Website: lowes
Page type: account-selection
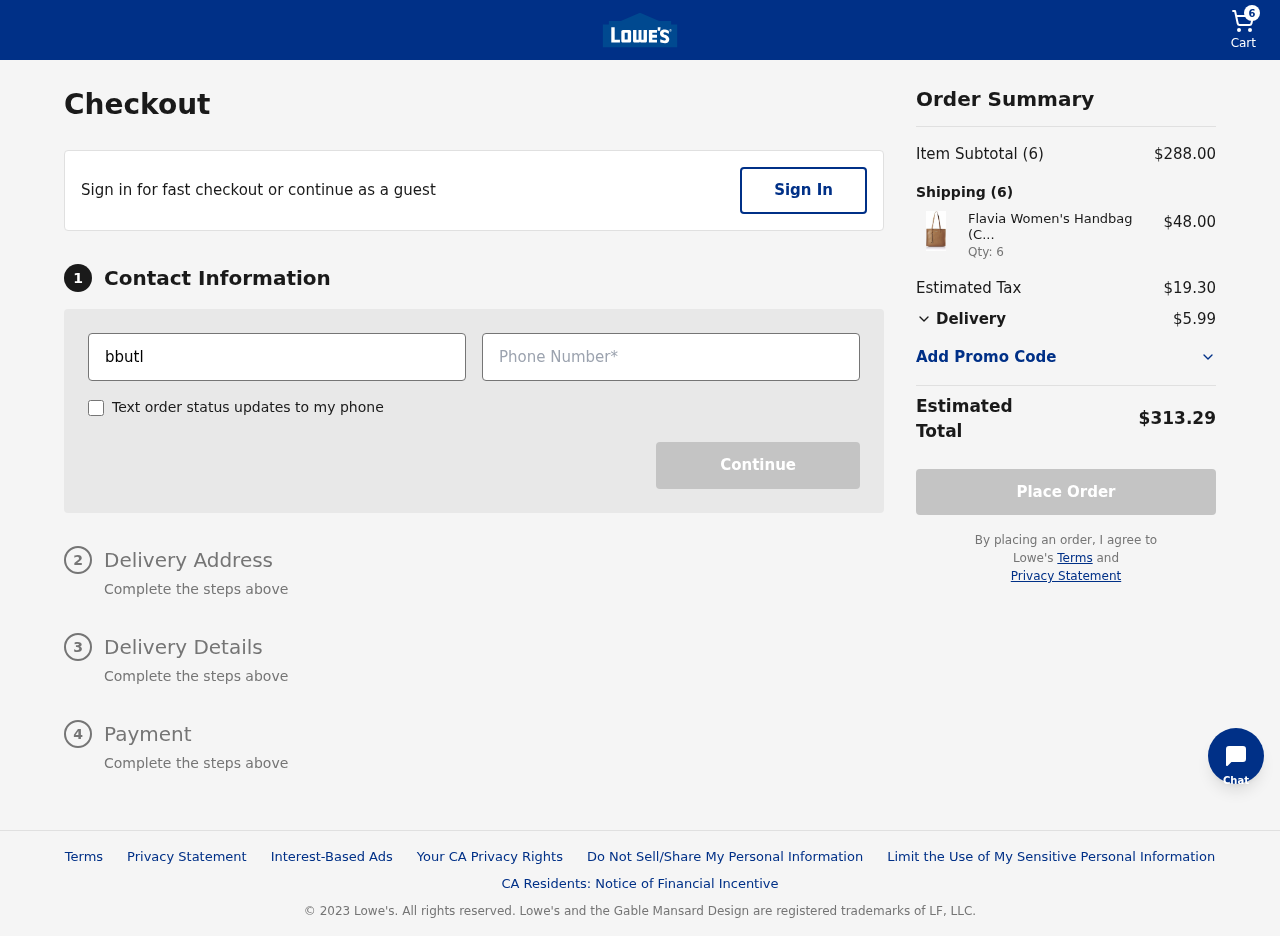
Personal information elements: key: PII_EMAIL
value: bbutler@hotmail.com
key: PII_PHONE
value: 6084836738
Product elements: key: PRODUCT1_NAME
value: Flavia Women's Handbag (Camel)
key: PRODUCT1_PRICE
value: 48
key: PRODUCT1_QUANTITY
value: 6
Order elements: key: ORDER_NUM_ITEMS
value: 6
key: ORDER_SUBTOTAL
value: $288.00
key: ORDER_TAX
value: $19.30
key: ORDER_SHIPPING_COST
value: $5.99
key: ORDER_TOTAL
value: $313.29